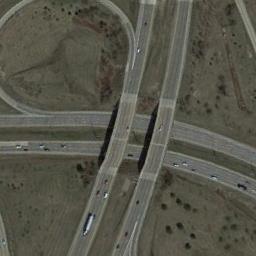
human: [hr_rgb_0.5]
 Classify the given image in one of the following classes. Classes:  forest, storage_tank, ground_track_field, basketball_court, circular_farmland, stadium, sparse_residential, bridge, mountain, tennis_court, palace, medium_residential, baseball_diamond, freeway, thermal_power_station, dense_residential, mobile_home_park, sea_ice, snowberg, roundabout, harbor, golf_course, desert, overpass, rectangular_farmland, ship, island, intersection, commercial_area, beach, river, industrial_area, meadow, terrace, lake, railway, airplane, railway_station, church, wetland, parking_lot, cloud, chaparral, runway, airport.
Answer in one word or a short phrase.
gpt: overpass